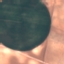
Land use / land cover class: AnnualCrop